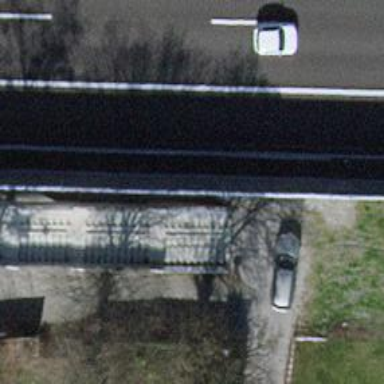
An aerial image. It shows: Concrete steps with ramp.